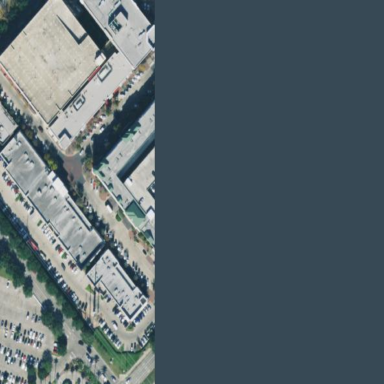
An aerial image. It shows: Retail building.